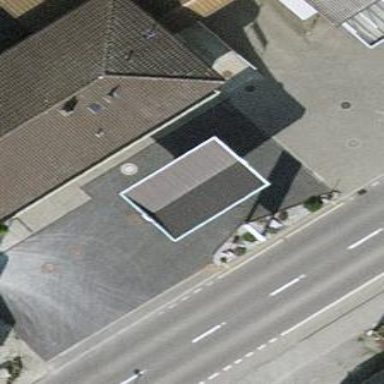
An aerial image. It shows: View of roof of building.